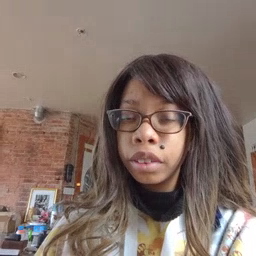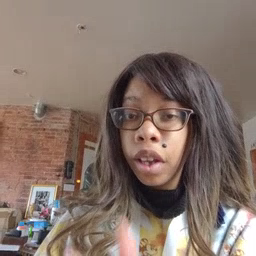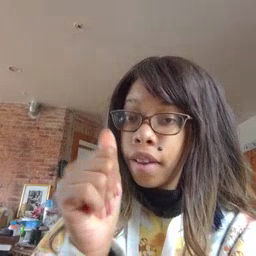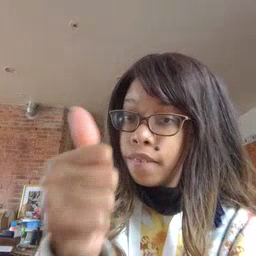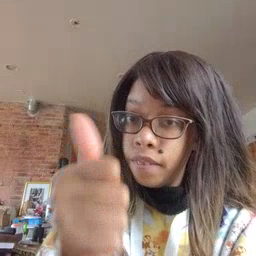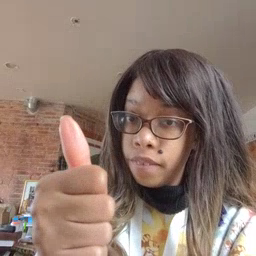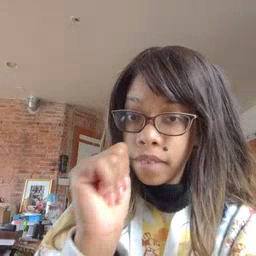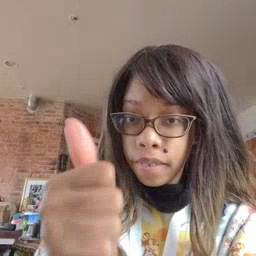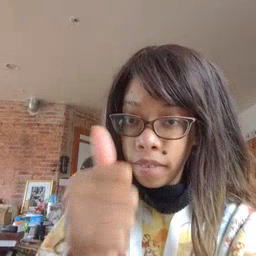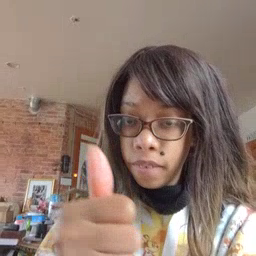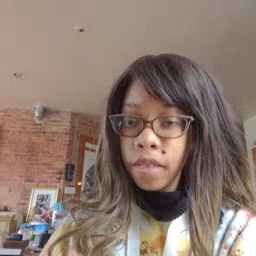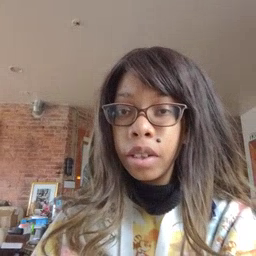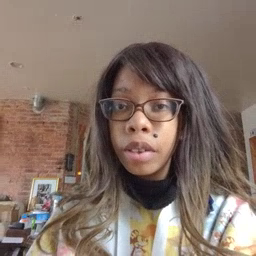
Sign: yourself